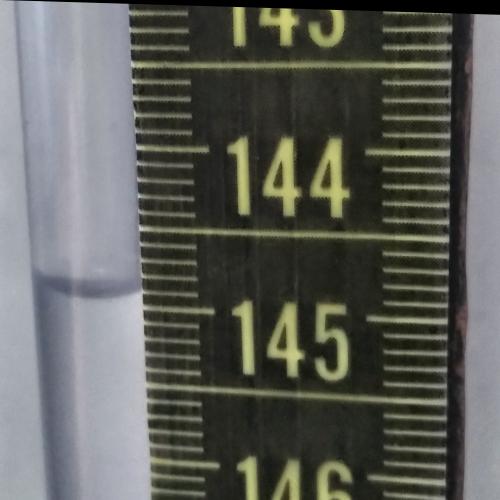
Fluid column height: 144.9 cm